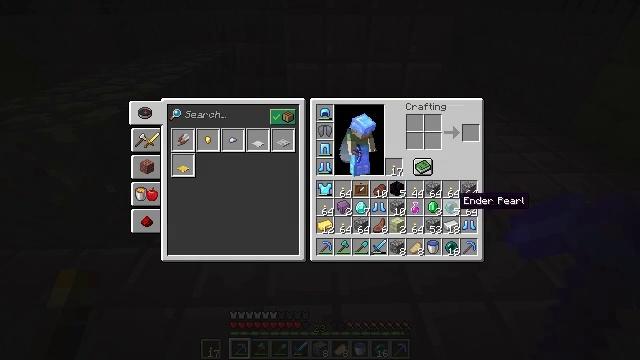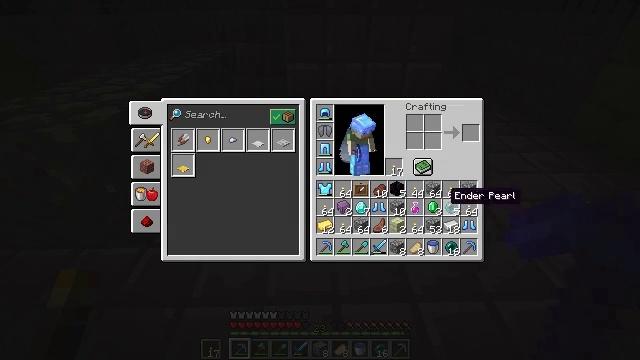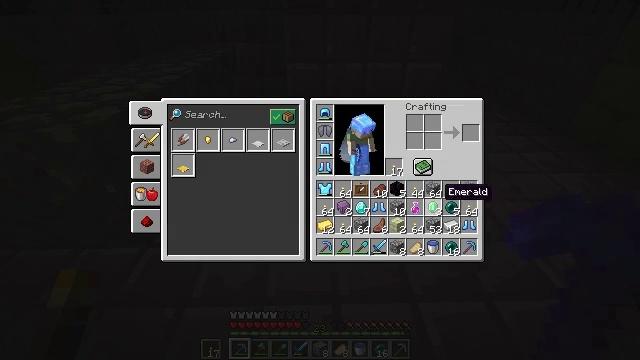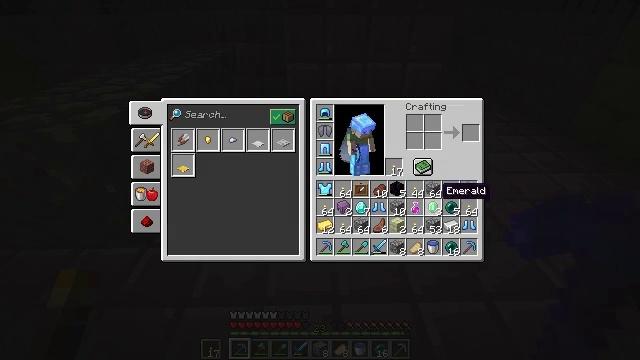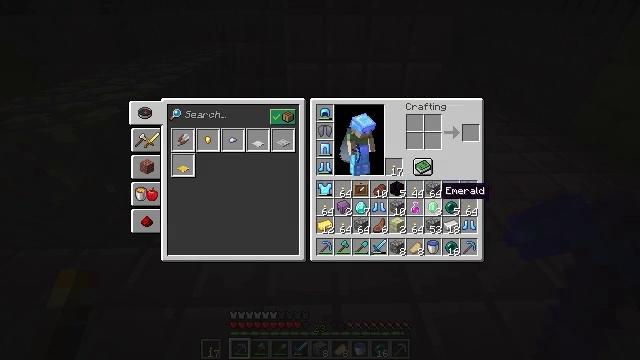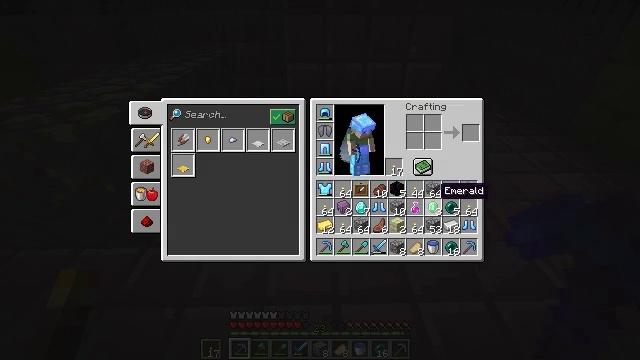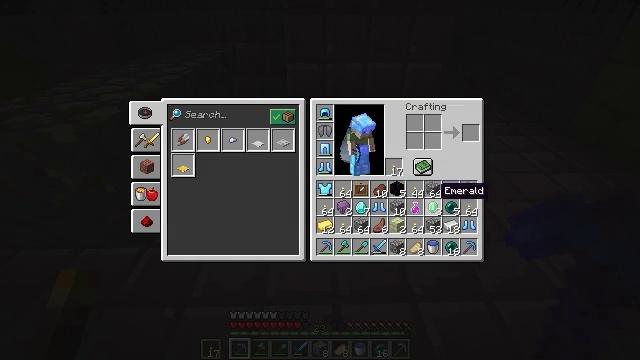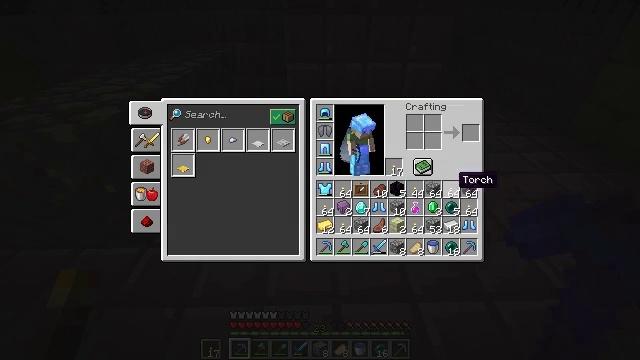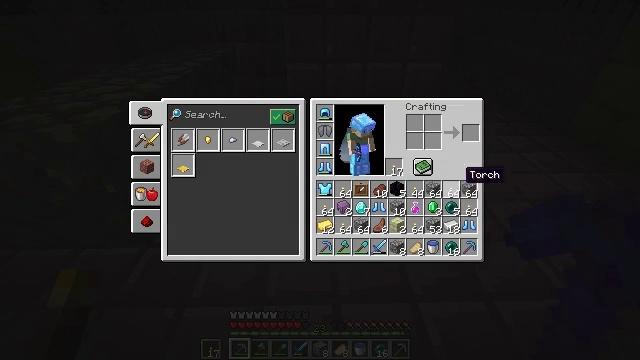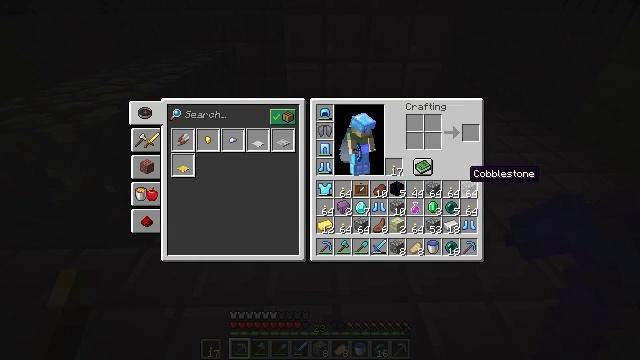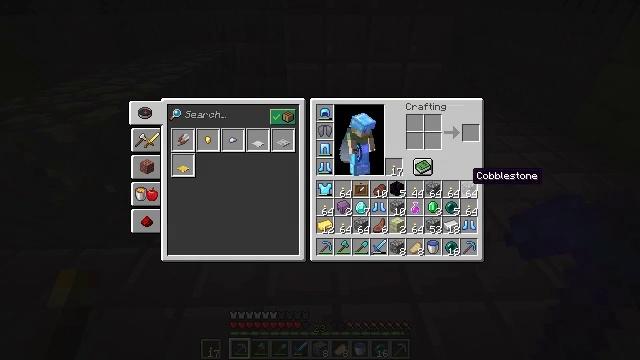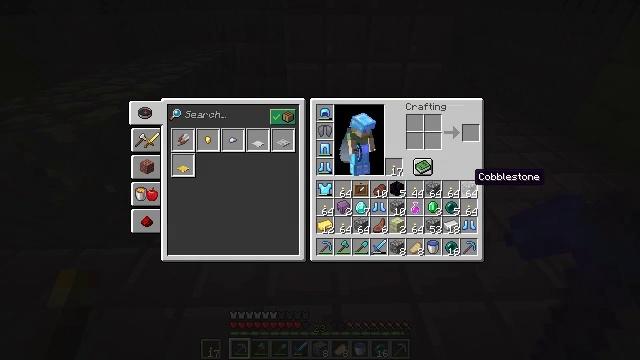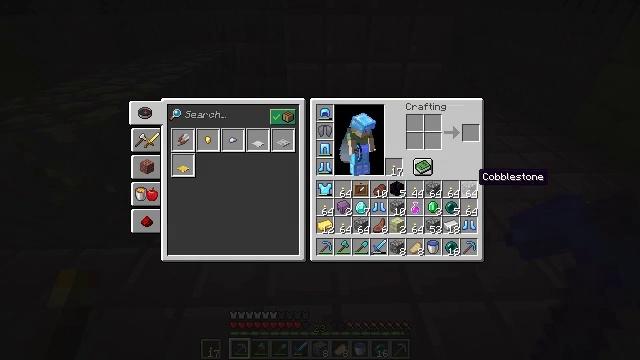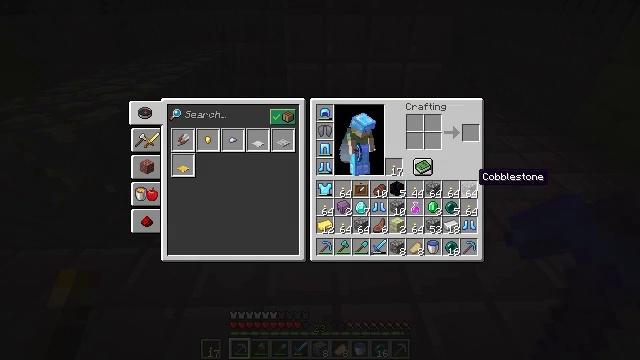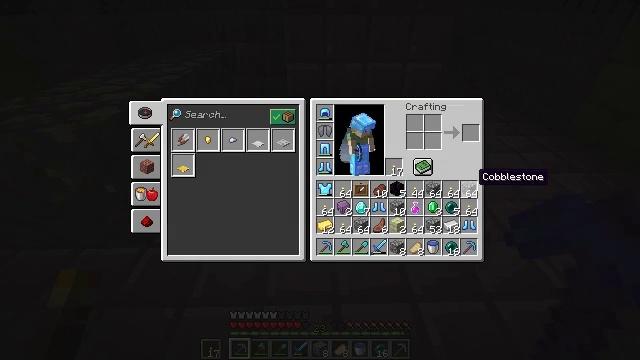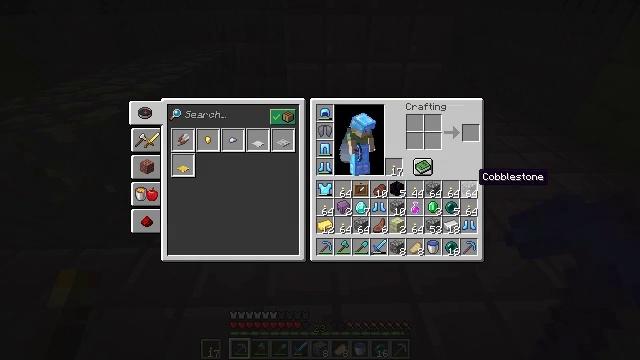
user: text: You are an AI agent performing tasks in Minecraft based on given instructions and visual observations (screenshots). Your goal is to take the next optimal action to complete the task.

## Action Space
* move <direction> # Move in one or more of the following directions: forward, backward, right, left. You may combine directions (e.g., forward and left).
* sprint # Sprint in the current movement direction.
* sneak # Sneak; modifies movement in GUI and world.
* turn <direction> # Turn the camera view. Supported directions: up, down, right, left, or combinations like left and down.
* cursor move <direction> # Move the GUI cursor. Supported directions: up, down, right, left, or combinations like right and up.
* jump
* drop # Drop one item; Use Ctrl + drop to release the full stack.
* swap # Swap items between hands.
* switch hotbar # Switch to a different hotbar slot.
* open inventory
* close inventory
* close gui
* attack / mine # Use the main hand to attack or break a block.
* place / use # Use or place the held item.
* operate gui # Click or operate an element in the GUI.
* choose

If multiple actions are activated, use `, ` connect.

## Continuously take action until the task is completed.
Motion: motion action
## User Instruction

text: drop end stone bricks
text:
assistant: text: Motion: cursor move left
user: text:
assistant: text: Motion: no_op
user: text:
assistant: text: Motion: no_op
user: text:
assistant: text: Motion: no_op
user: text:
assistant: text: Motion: no_op
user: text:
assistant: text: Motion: no_op
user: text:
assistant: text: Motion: cursor move right and up
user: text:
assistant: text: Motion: no_op
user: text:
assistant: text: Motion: no_op
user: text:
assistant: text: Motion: no_op
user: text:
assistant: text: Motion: no_op
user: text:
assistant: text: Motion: no_op
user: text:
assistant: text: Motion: no_op
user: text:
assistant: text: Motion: no_op
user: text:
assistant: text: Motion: no_op
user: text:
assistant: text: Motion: no_op
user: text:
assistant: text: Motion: no_op
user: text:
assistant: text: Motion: no_op
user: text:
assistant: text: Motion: no_op
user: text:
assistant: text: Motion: no_op
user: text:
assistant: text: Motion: no_op
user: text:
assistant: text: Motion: no_op
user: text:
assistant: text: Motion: no_op
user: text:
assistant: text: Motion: no_op
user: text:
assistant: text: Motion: no_op
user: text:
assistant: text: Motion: no_op
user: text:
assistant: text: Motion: no_op
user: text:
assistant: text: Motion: cursor move left and down
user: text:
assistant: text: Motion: cursor move left
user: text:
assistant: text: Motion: no_op